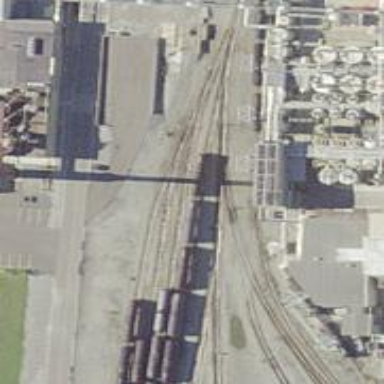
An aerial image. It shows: Rail spur service.